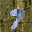
Label: 9